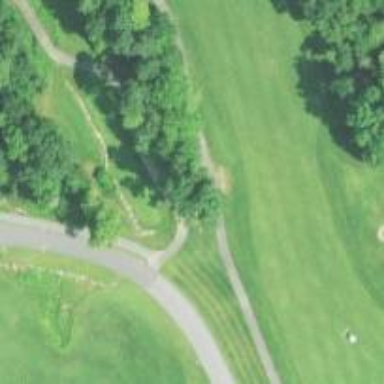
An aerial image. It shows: Golf tee.